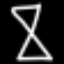
Label: hourglass